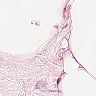
Metastatic tissue present: no